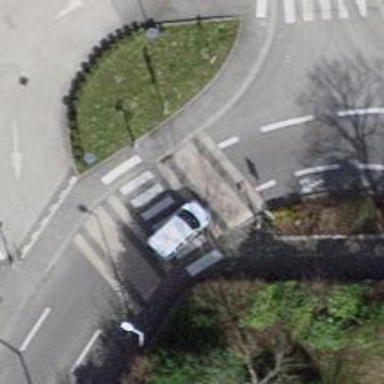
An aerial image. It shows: Crossing with traffic signals. It is zebra crossing.